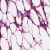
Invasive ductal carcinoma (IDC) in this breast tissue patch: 1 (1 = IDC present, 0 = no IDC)